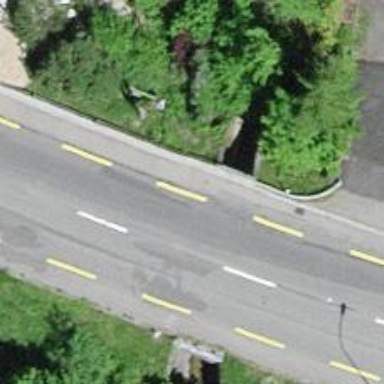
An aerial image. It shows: Advisory cycle lane on primary road with asphalt surface.